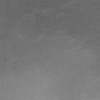
Atmospheric dust classification: dusty